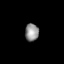
Tissue: lung
Cell type: Epithelial cells
Senescence score: 0.2221
Nuclear area (px): 232
Mean DAPI intensity: 146.203